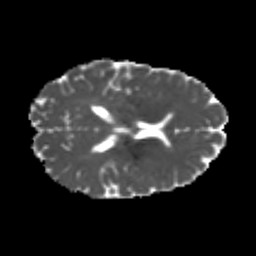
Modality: MD
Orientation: axial
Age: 23
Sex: female
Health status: healthy
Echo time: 0.074 s